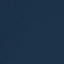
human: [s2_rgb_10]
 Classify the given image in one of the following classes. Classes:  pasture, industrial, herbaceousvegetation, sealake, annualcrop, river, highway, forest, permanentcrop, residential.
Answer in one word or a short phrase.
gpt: SeaLake